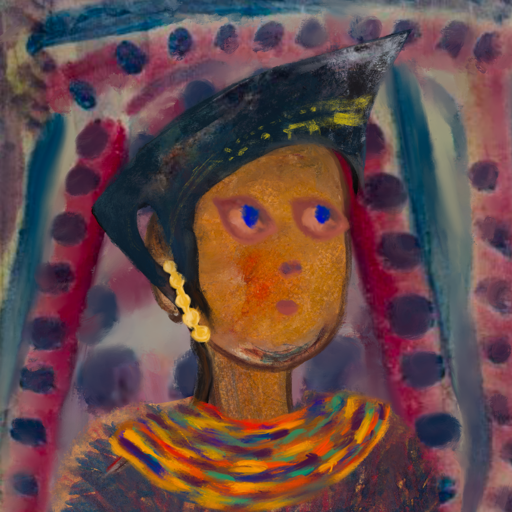
Background: HillGirl, Head And Neck Side: Pipe, Face Side: Mother_And_Son_Mother, Bust: In_The_Sun, Hair Side: Blank, Head Accessory: Irani, Second Necklace: An_Impression_2, Necklace: Blank, Baby: Blank